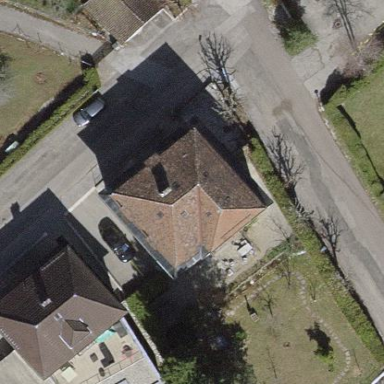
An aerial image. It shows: Detached building with hipped roof shape.